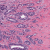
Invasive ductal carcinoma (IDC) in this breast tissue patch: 1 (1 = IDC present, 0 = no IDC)